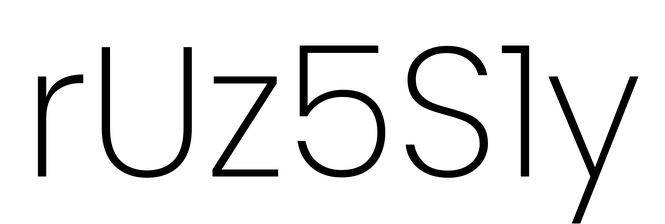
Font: Poppins-ExtraLight